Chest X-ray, AP view. Patient: 60 years old, sex M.
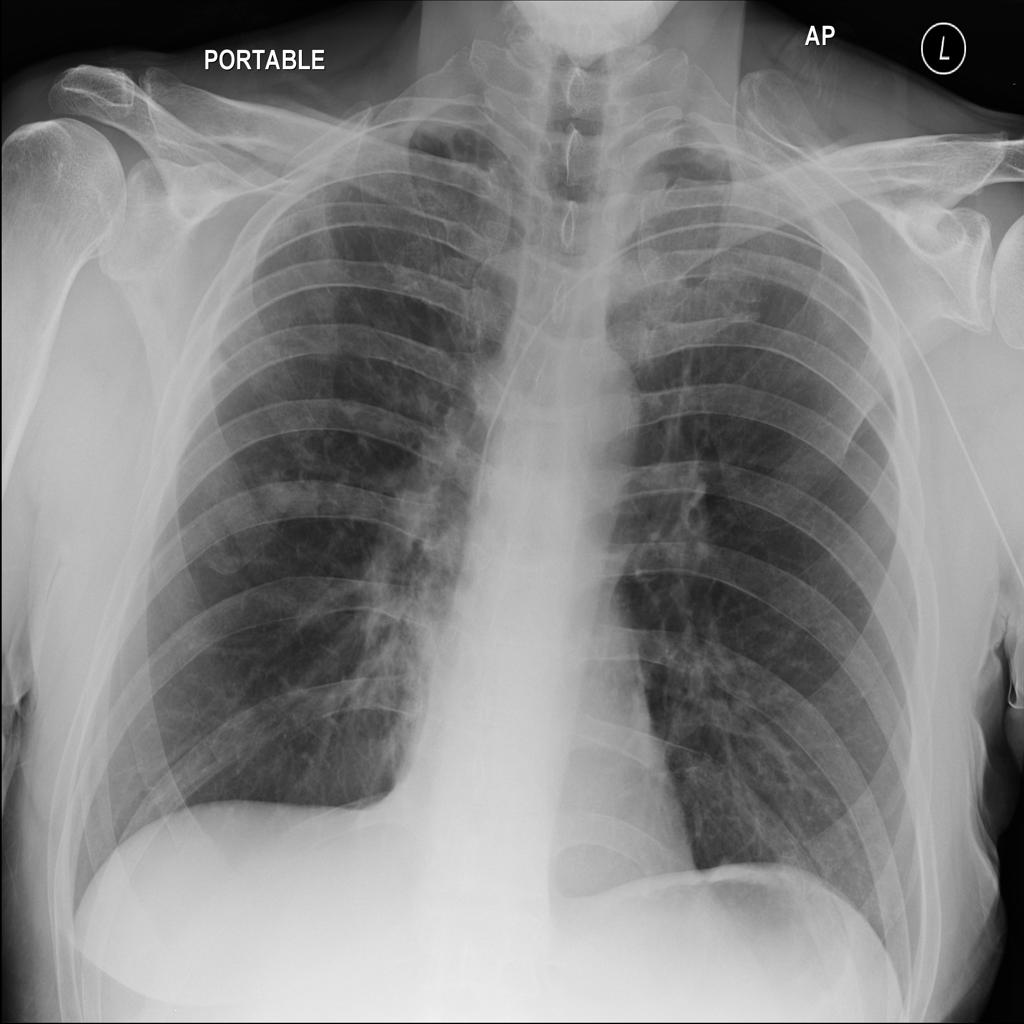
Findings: Infiltration